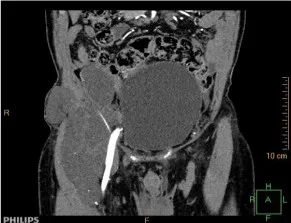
Contrast-enhanced CT image before and after three years. (A) Coronal contrast-enhanced CT image obtained in 2020.
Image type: radiology (ct)